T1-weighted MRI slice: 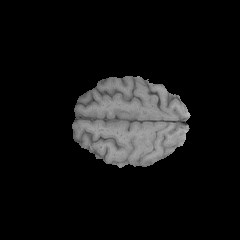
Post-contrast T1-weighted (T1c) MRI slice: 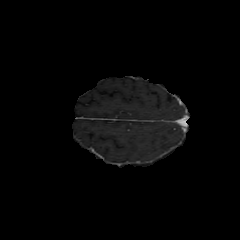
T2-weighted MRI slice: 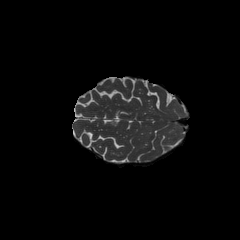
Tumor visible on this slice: no